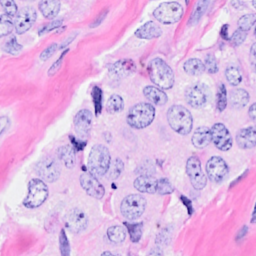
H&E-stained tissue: Breast